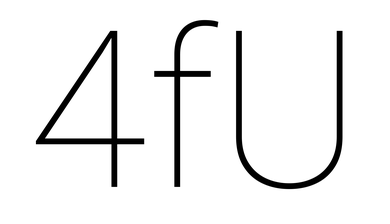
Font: Roboto_Thin